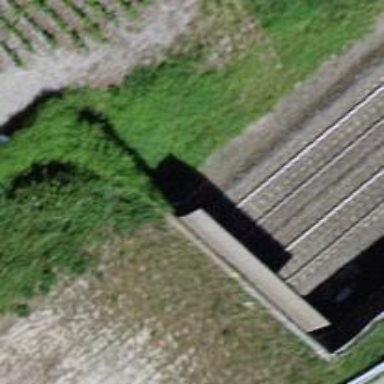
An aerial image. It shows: Rail tunnel with electrified contact line. There is one track running through the tunnel.